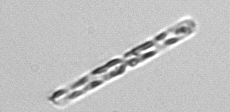
Label: Dactyliosolen_fragilissimus